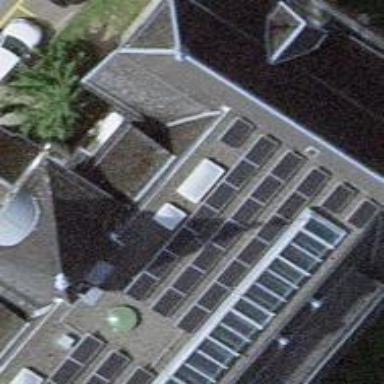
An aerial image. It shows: Library.